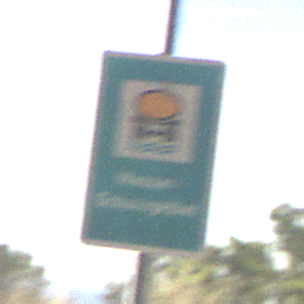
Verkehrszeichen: Wasserschutzgebiet
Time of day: MorningAfternoon
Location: Outdoor (RoadRail)
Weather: PartlyCloudy
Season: NotSpecified
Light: Natural